Question: I have a problem with a vertical scroll page where I'm using (intending to, that is) two nested quickscroll functions.
This is how it's supposed to look:  - just remove the scrollbar in your mind. I'm just using
'''
overflow:scroll
'''
here to manually check on things.
Since JS isn't my forte (I have only very basic knowledge of it), I just got a piece of code that worked similarly, reverse engineered it by removing as much as I could from the HTML and CSS until I was left with the bare function, and plugged it into my own page in terms of the needed HTML and CSS as well as the code. I'm not using anything proprietary and I'm including author links, hoping that I'm on the safe side there (?)
So, the main scroll is a vertical one and inside one of the vertical sections I'm using this 'reverse engineered' horizontal quickscroll code.
The new (nested) script cancels out the main one. Any ideas how to fix this?
The main (vertical scroll) is the following:
'''
<script>
$(document).ready(function() {
$('a.panel').click(function () {
$('a.panel').removeClass('selected');
$(this).addClass('selected');
/* I added this to hide the menu during scroll and I'm mighty proud of myself! :) */
$('.menu').addClass('hide');
$('.book_arrow').addClass('hide');
current = $(this);
$('body').scrollTo($(this).attr('href'), 2600, function(){
$('.menu').removeClass('hide');
$('.book_arrow').removeClass('hide');
});
return false;
});
});
</script>
'''
It comes with these two linked files:
'''
<script type="text/javascript" src="js/jquery-1.3.1.min.js"></script>
<script type="text/javascript" src="js/jquery.scrollTo.js"></script>
'''
The conflicting code is a bit longer:
'''
<script>
// initialize scrollable and return the programming API
var api = $("#scroll").scrollable({
items: '#tools'
// use the navigator plugin
}).navigator().data("scrollable");
// this callback does the special handling of our "intro page"
api.onBeforeSeek(function(e, i) {
// when on the first item: hide the intro
if (i) {
$("#intro").fadeOut("slow");
// dirty hack for IE7-. cannot explain
if ($.browser.msie && $.browser.version < 8) {
$("#intro").hide();
}
// otherwise show the intro
} else {
$("#intro").fadeIn(1000);
}
// toggle activity for the intro thumbnail
$("#t0").toggleClass("active", i == 0);
});
// a dedicated click event for the intro thumbnail
$("#t0").click(function() {
// seek to the beginning (the hidden first item)
$("#scroll").scrollable().begin();
});
</script>
'''
...and it links to this file:
'''
<script src="http://cdn.jquerytools.org/1.2.7/full/jquery.tools.min.js"></script>
'''
Does it matter where in the HTML I place all these chunks? In isolation, both scripts are working.
I've read about a seemingly similar case <URL> and I'm thinking that maybe in my case I'm also dealing with variables that are 'occupied' by one of the functions, but I'm not exactly sure what to change and where.
I'm absolutely positively looking forward to learning a major lesson from this problem! :)
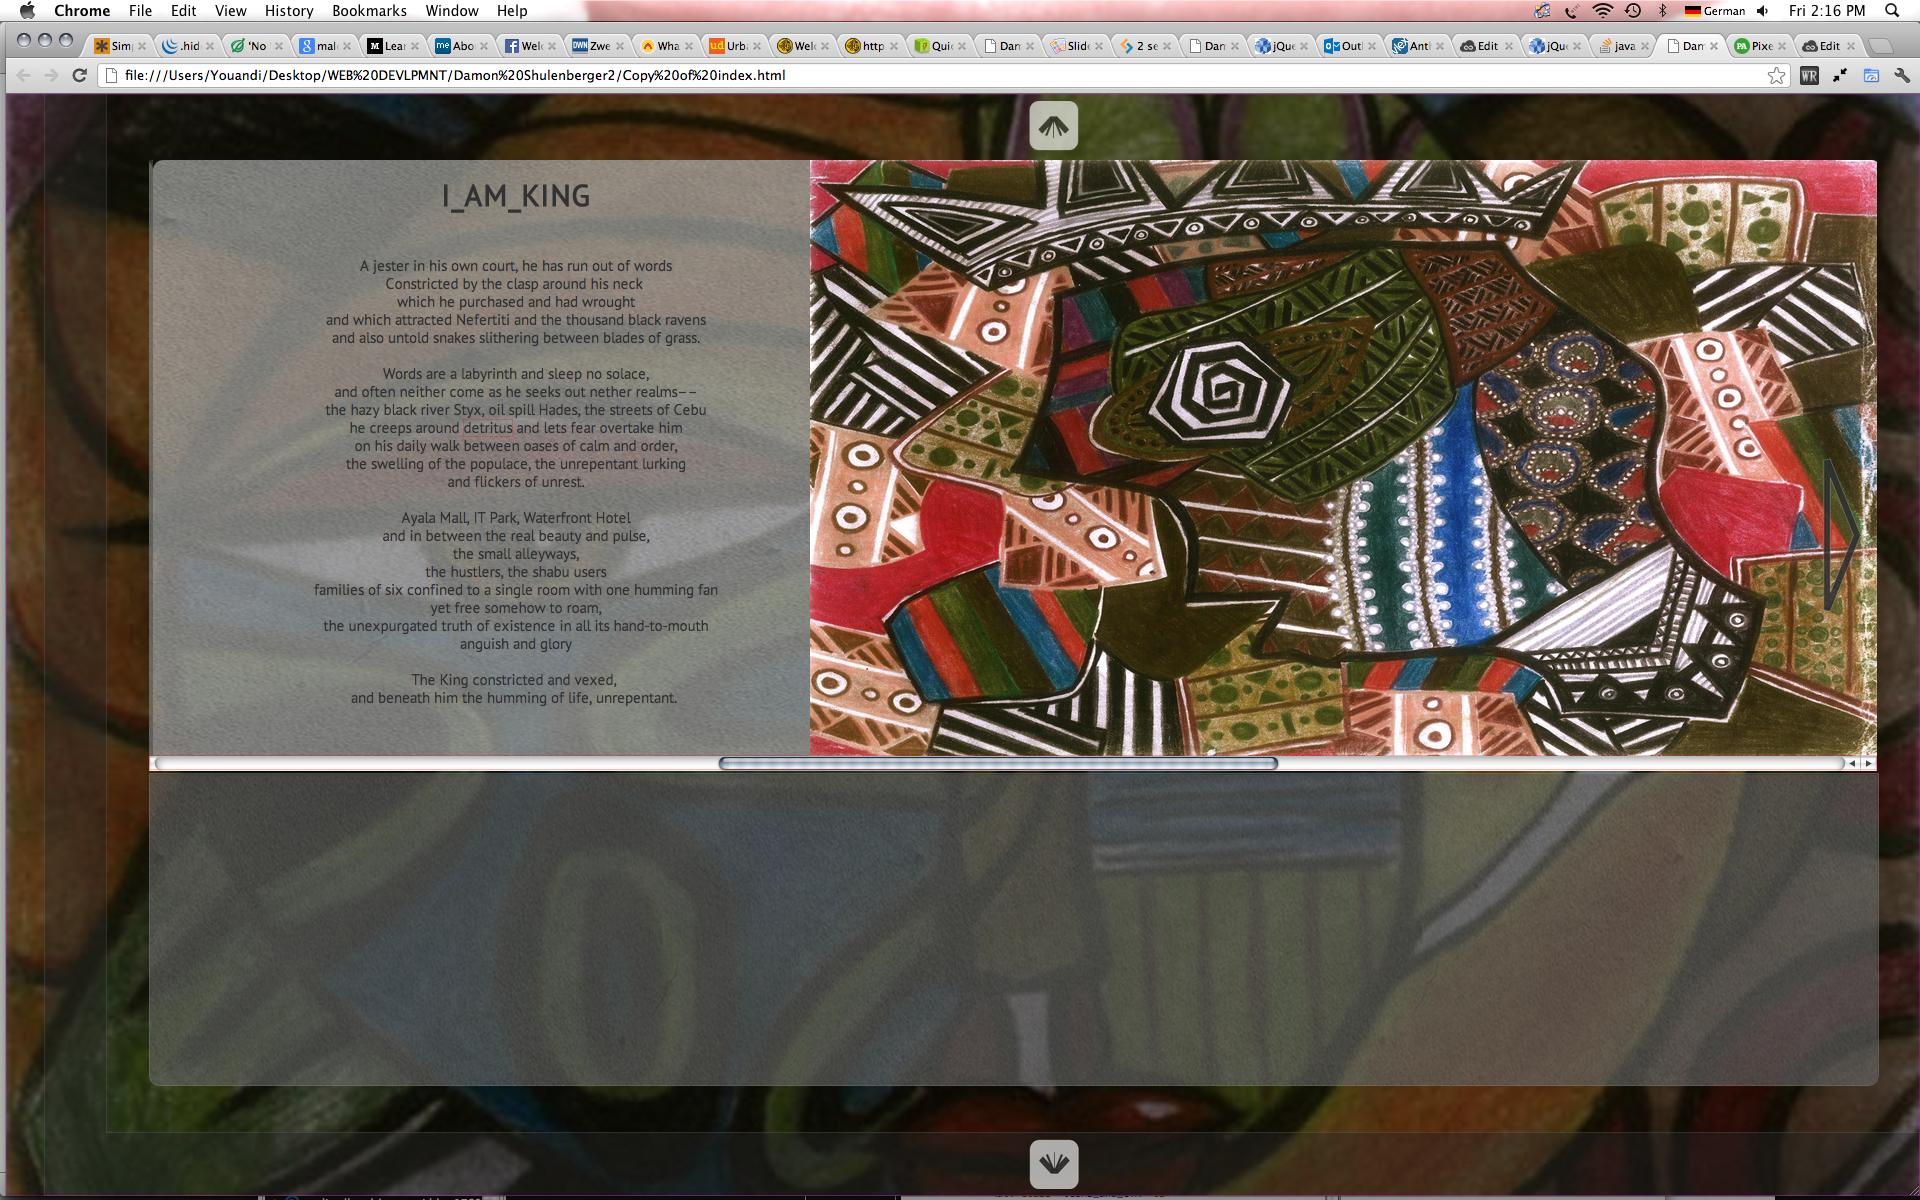
Answer: Hoping that it doesn't cause the Stack to Overflow, I'll add some more (my solution) to my journey. Maybe it helps posterity to follow my learning curve...
I was able to get the nested quick scroll (as I call it) to work properly. Still a rookie in JS, I played around with that bit of script I had gotten and modified - the one that worked vertically - and stuffed the other, similar, script for the (inner) horizontal scroll into that first script! YAY! It worked. Here's how the final script looks:
'''
<script>
$(document).ready(function() {
$('a.panel').click(function () {
$('.book_arrow').fadeOut();
## which prevents the vertical page flying past a lot of nav during scroll down ##
$('.fluid_centerbox').addClass('hide');
$('.fluid_centerbox').fadeOut();
## which makes the scroll smooth cause what's {display:none;} isn't going to be recalculated
and also lets the viewer appreciate the background images during scroll. the 'hide' is
instant and the .fadeOut is animated. Don't ask me why it worked best in this order! ##
current = $(this);
$('body').scrollTo($(this).attr('href'), 2600, function(){
$('.book_arrow').fadeIn();
$('.fluid_centerbox').fadeIn(), 40000;
});
return false;
});
$('a.panell').click(function () {
current = $(this);
$('.long_wrap').scrollTo($(this).attr('href'), 2600, function(){
});
return false;
});
## the panell is not a typo but a way to distinguish both scroll button types ##
});
</script>
'''
And while I'm posting this, I see that in the inner quick scroll, there's an empty
'''
function(){});
'''
Maybe later I'll try to get rid of it, if possible.